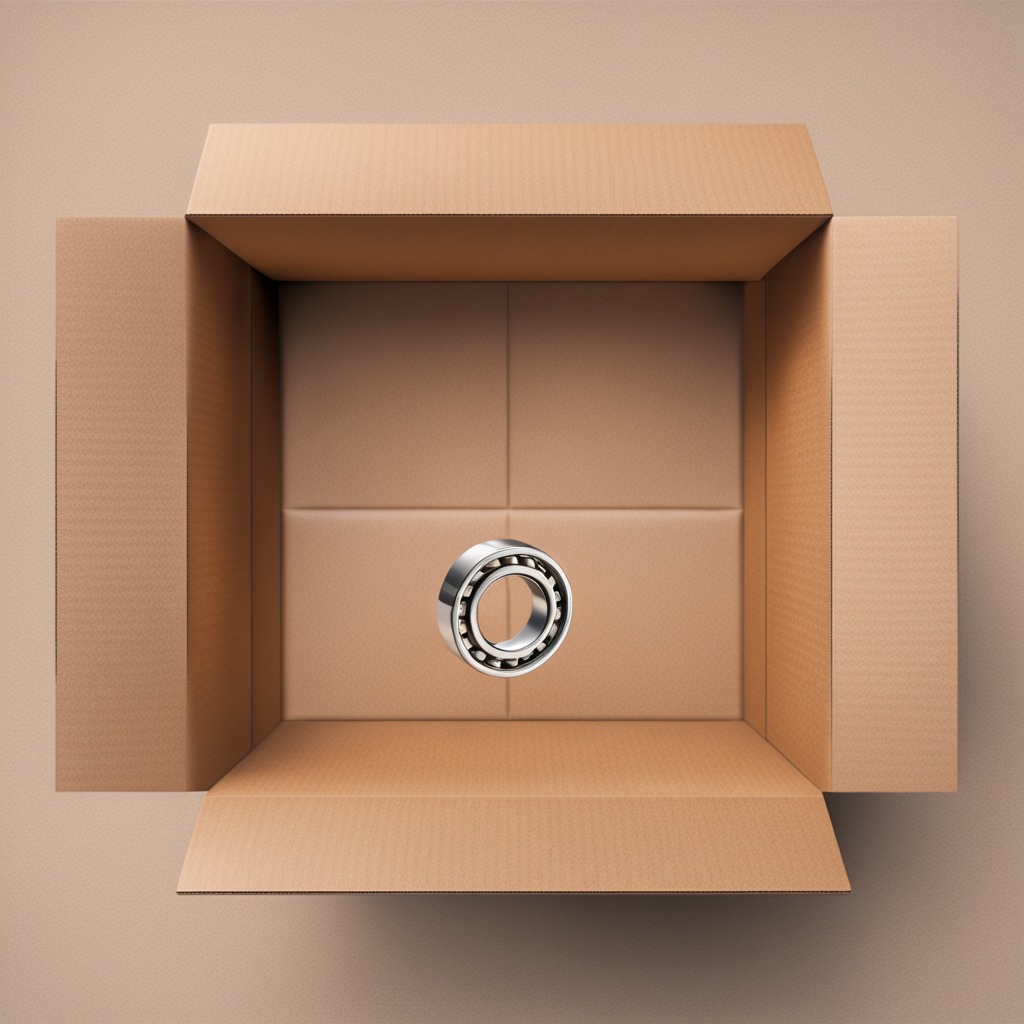
A metal ball bearing is lying on a clean dry cardboard box surface in an outdoor workshop during daytime bright natural light soft shadows slightly creased but